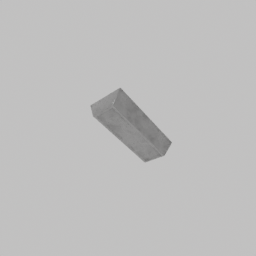
Label: mechanical